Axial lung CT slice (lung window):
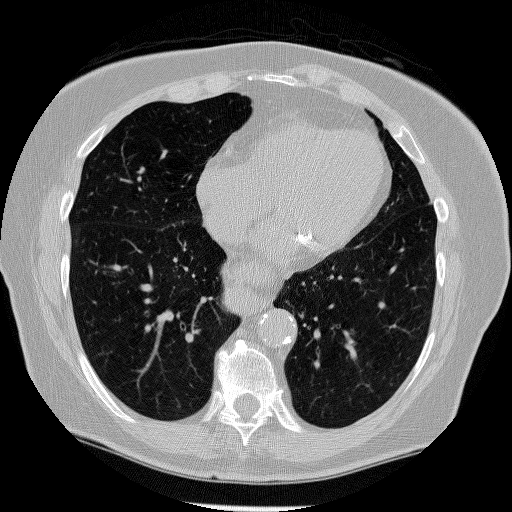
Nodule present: no